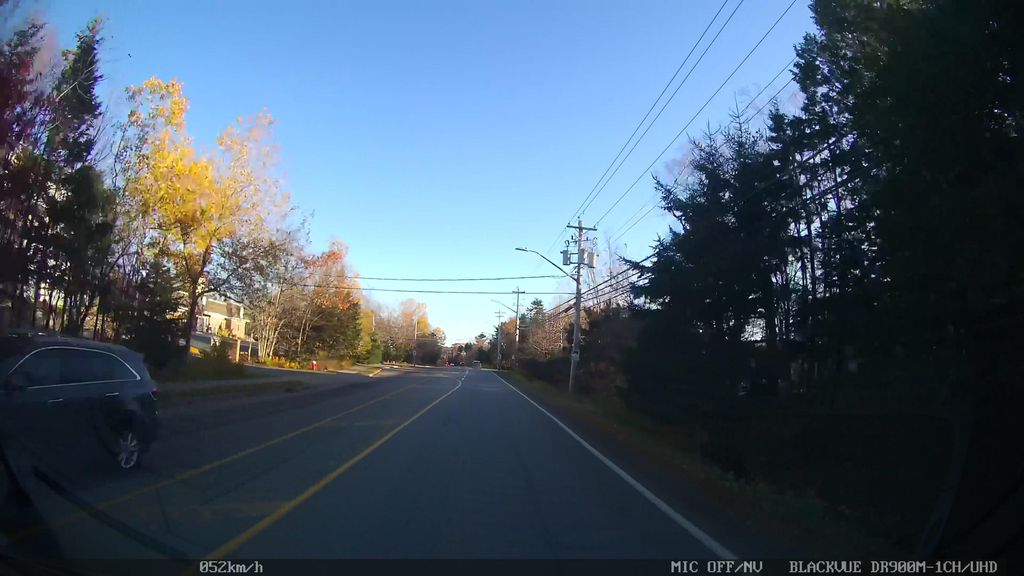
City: halifax